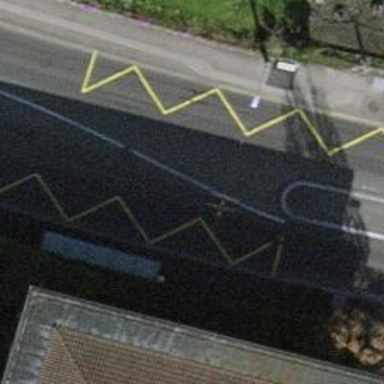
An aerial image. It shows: Trolleybus stop position for public transport.